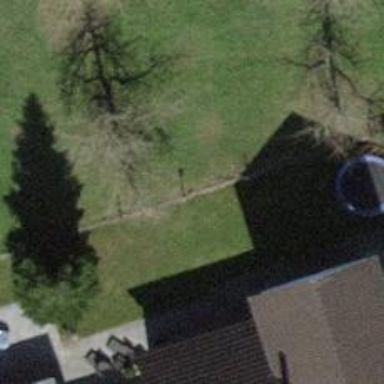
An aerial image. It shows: Fence.